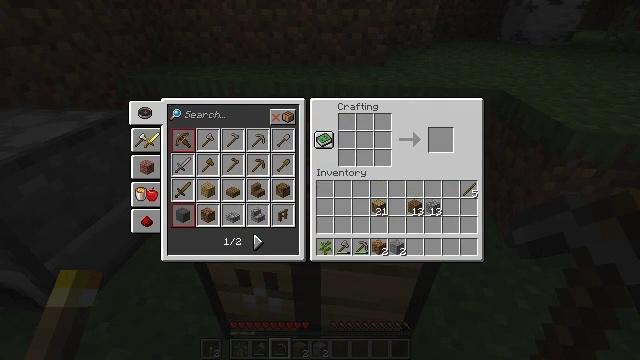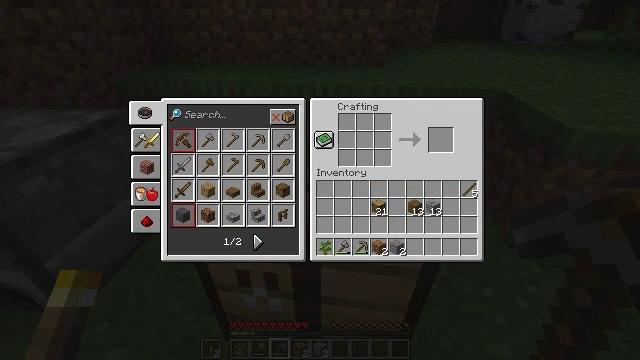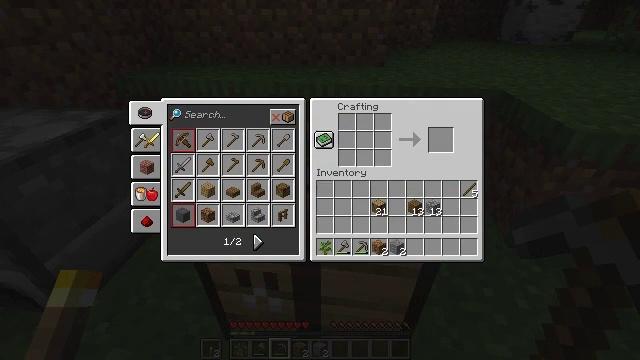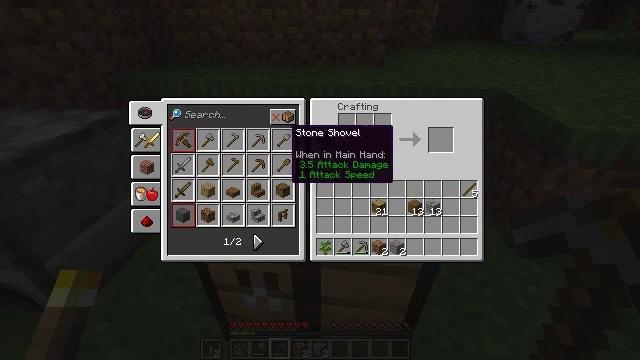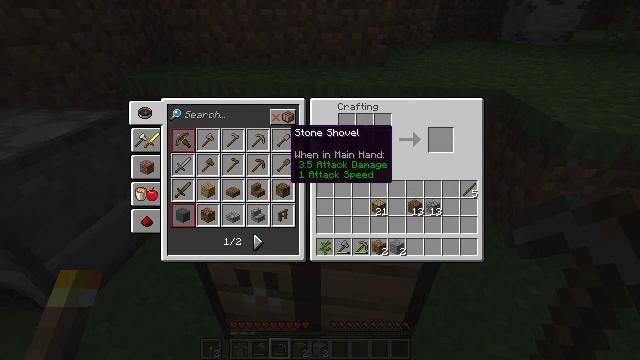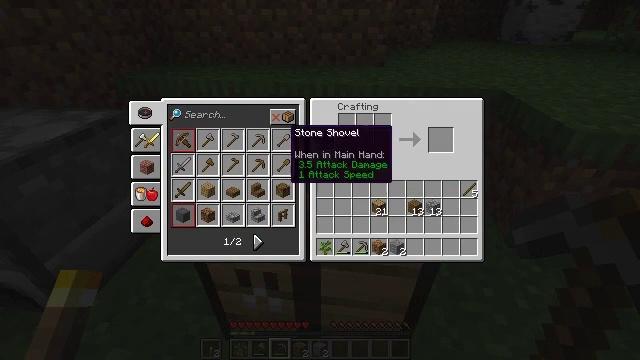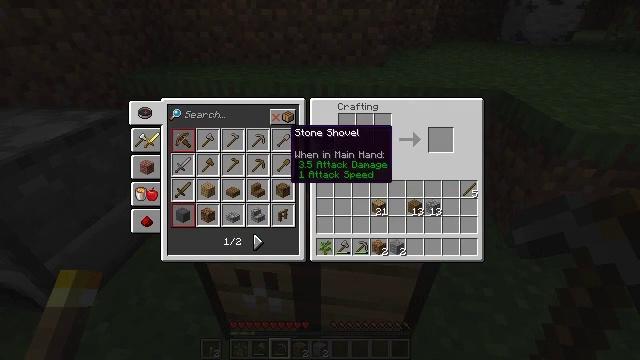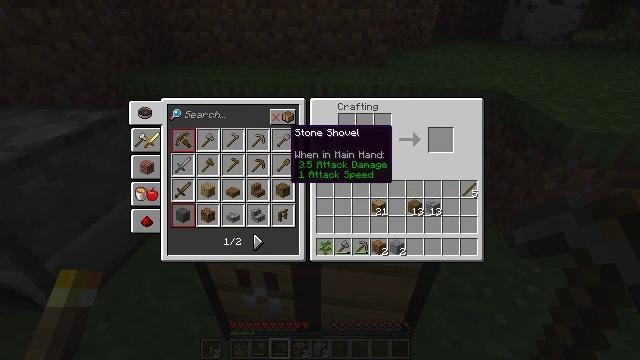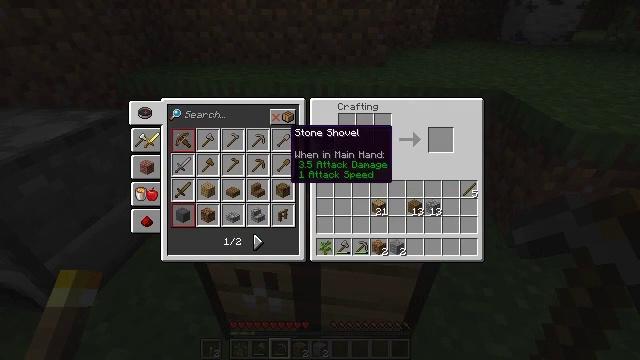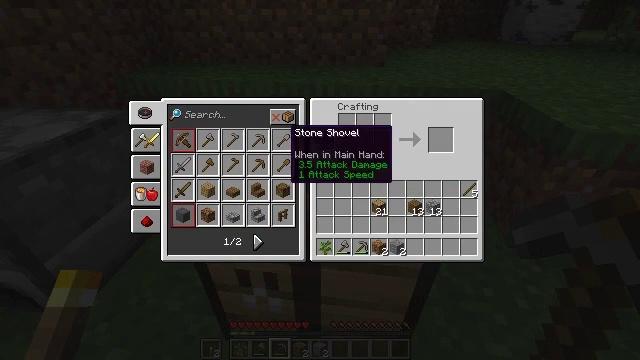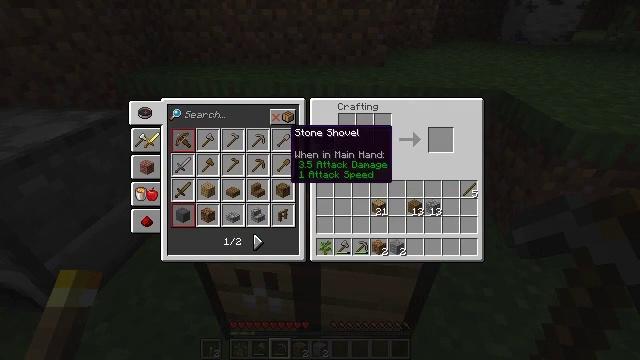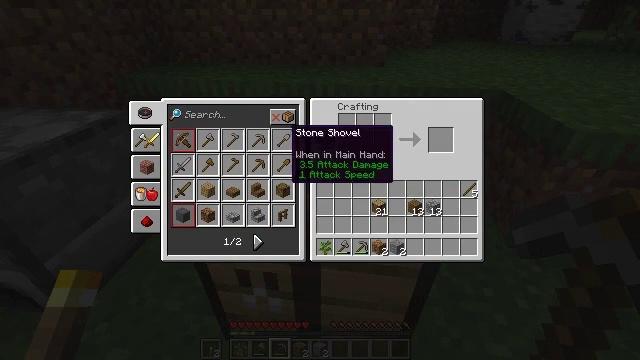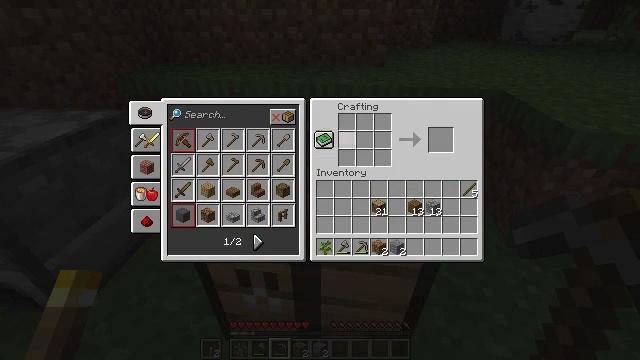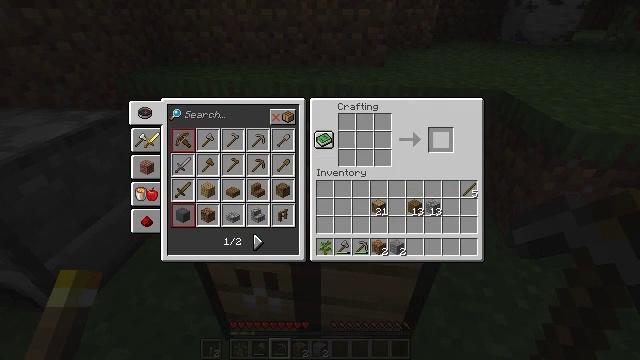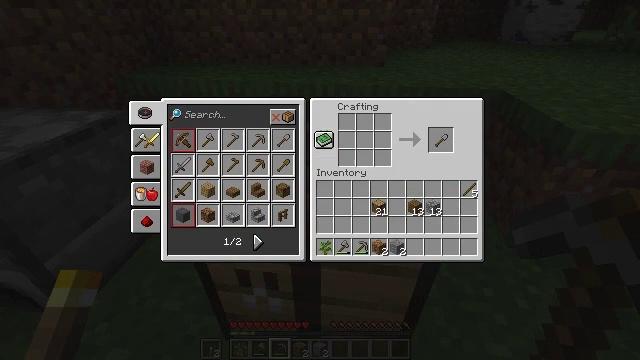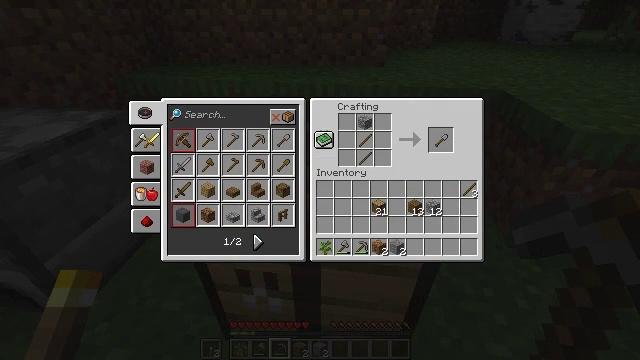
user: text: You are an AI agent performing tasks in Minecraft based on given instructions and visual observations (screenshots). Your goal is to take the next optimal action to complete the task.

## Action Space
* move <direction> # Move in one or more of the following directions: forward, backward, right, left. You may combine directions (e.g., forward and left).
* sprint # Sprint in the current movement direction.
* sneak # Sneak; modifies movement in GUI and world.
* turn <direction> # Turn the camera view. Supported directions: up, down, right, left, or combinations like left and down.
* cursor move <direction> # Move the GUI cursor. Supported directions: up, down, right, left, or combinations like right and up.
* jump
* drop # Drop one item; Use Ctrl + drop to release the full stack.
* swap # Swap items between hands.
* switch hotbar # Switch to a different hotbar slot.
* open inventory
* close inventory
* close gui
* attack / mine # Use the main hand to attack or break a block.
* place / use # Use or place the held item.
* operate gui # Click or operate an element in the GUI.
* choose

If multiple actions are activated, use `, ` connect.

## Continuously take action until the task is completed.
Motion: motion action
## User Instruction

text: Combine wooden planks to craft sticks.
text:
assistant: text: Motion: no_op
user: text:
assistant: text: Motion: no_op
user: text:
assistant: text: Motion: turn left
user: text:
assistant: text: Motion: no_op
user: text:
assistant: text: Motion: no_op
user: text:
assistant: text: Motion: no_op
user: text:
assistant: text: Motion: no_op
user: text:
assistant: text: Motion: no_op
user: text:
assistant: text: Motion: attack / mine
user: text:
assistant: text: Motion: attack / mine
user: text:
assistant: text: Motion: no_op
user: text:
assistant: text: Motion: turn right
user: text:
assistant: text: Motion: turn right
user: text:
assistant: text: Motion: turn right
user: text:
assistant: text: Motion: no_op
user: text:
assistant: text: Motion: no_op
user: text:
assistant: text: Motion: no_op
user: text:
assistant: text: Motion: no_op
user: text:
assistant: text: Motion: no_op
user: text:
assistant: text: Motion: no_op
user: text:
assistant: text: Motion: no_op
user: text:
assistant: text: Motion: turn left
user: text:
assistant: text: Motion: no_op
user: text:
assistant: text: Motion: no_op
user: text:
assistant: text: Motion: no_op
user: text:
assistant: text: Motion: no_op
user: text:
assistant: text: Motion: no_op
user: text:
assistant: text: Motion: no_op
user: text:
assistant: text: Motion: attack / mine
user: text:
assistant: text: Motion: attack / mine